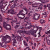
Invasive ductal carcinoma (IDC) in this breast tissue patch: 1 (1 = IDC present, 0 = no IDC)